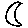
Label: moon